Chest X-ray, AP view. Patient: 49 years old, sex F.
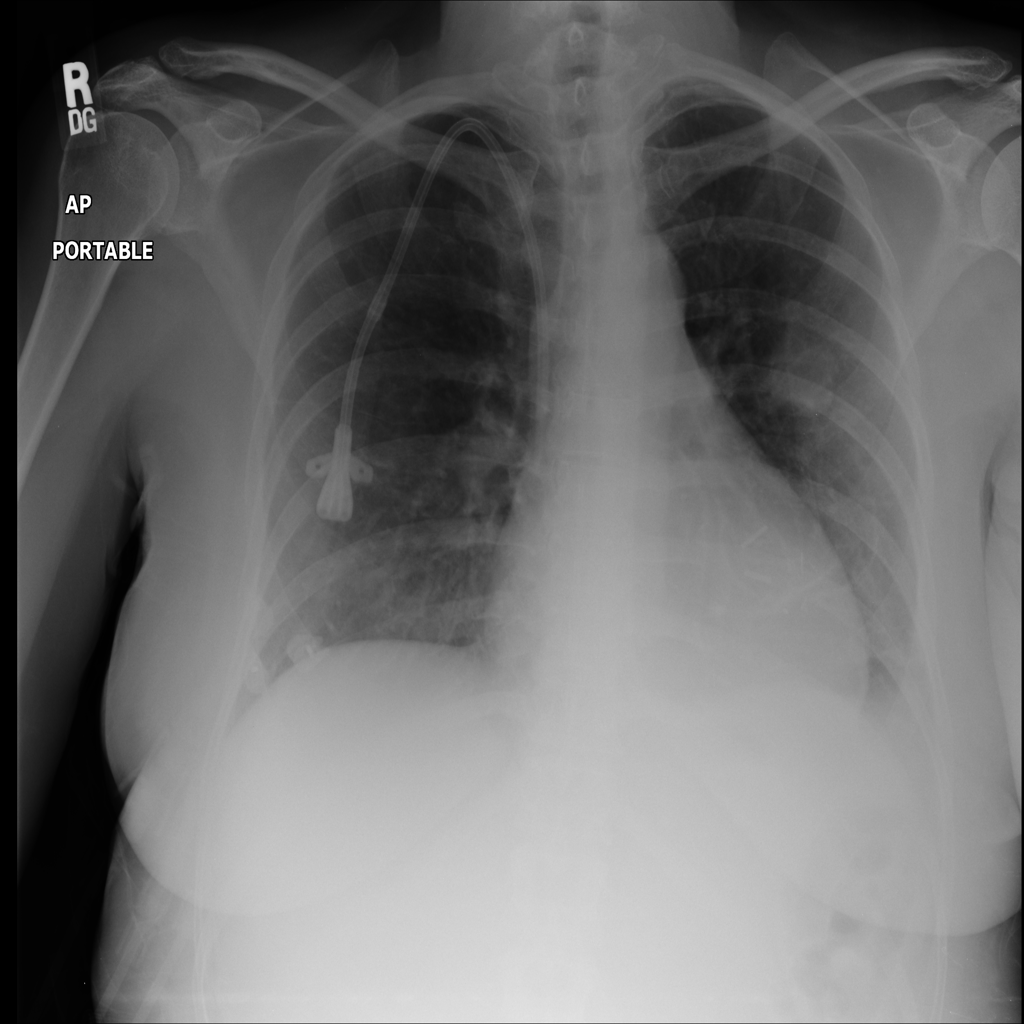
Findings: Effusion, Infiltration